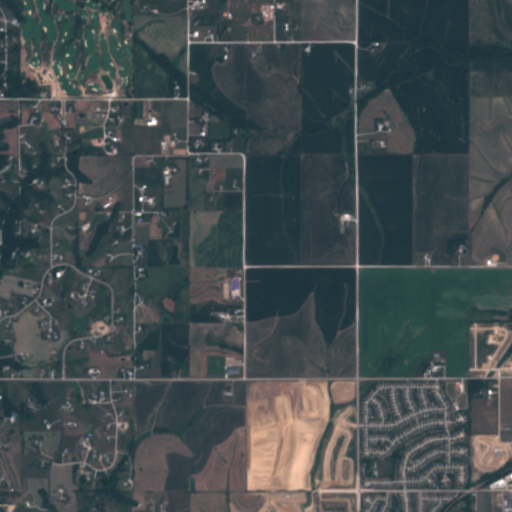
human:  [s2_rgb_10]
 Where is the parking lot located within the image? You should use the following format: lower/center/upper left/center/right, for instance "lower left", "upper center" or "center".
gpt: The parking lot is located in the lower right of the image.
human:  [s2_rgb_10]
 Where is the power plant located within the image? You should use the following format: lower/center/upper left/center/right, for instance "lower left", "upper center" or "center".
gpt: There is no power plant in the image.